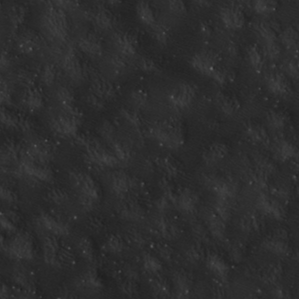
Label: non_frost